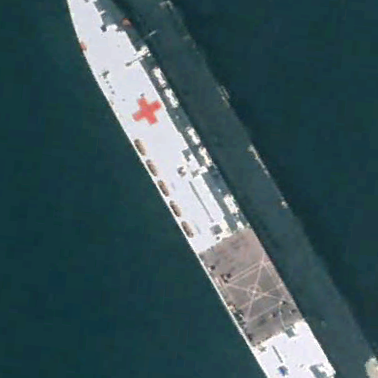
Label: Medical_ship